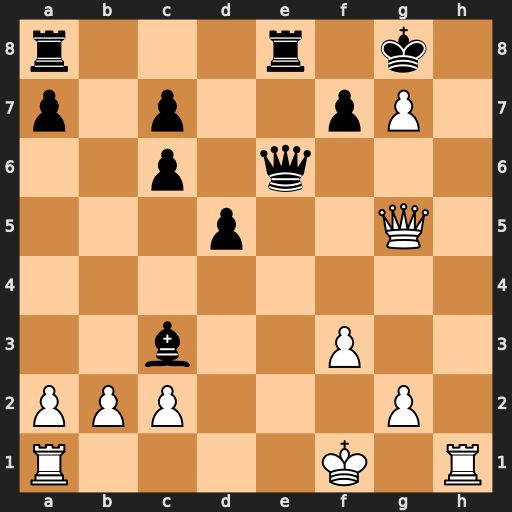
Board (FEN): r3r1k1/p1p2pP1/2p1q3/3p2Q1/8/2b2P2/PPP3P1/R4K1R
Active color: w
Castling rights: -
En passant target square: -
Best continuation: Rh8#